Aerial crown-view tile of a tropical tree (Barro Colorado Island, Panama), acquired 20240918:
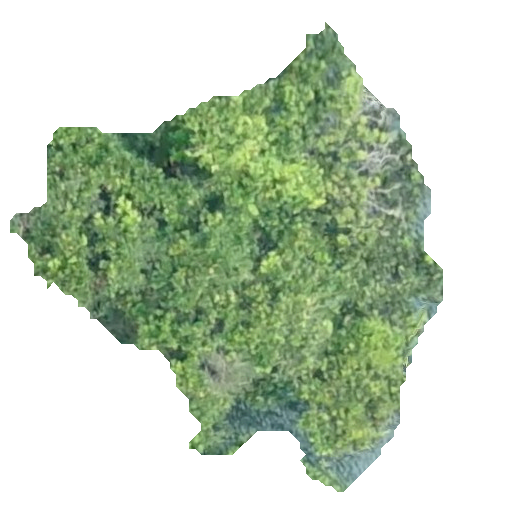
Species: Anacardium excelsum
GBIF accepted scientific name: Anacardium excelsum
Crown area: 179.522 m²